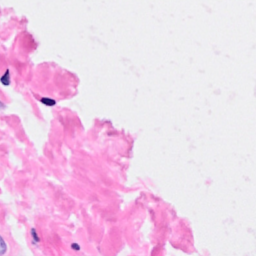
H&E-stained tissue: Breast